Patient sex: M
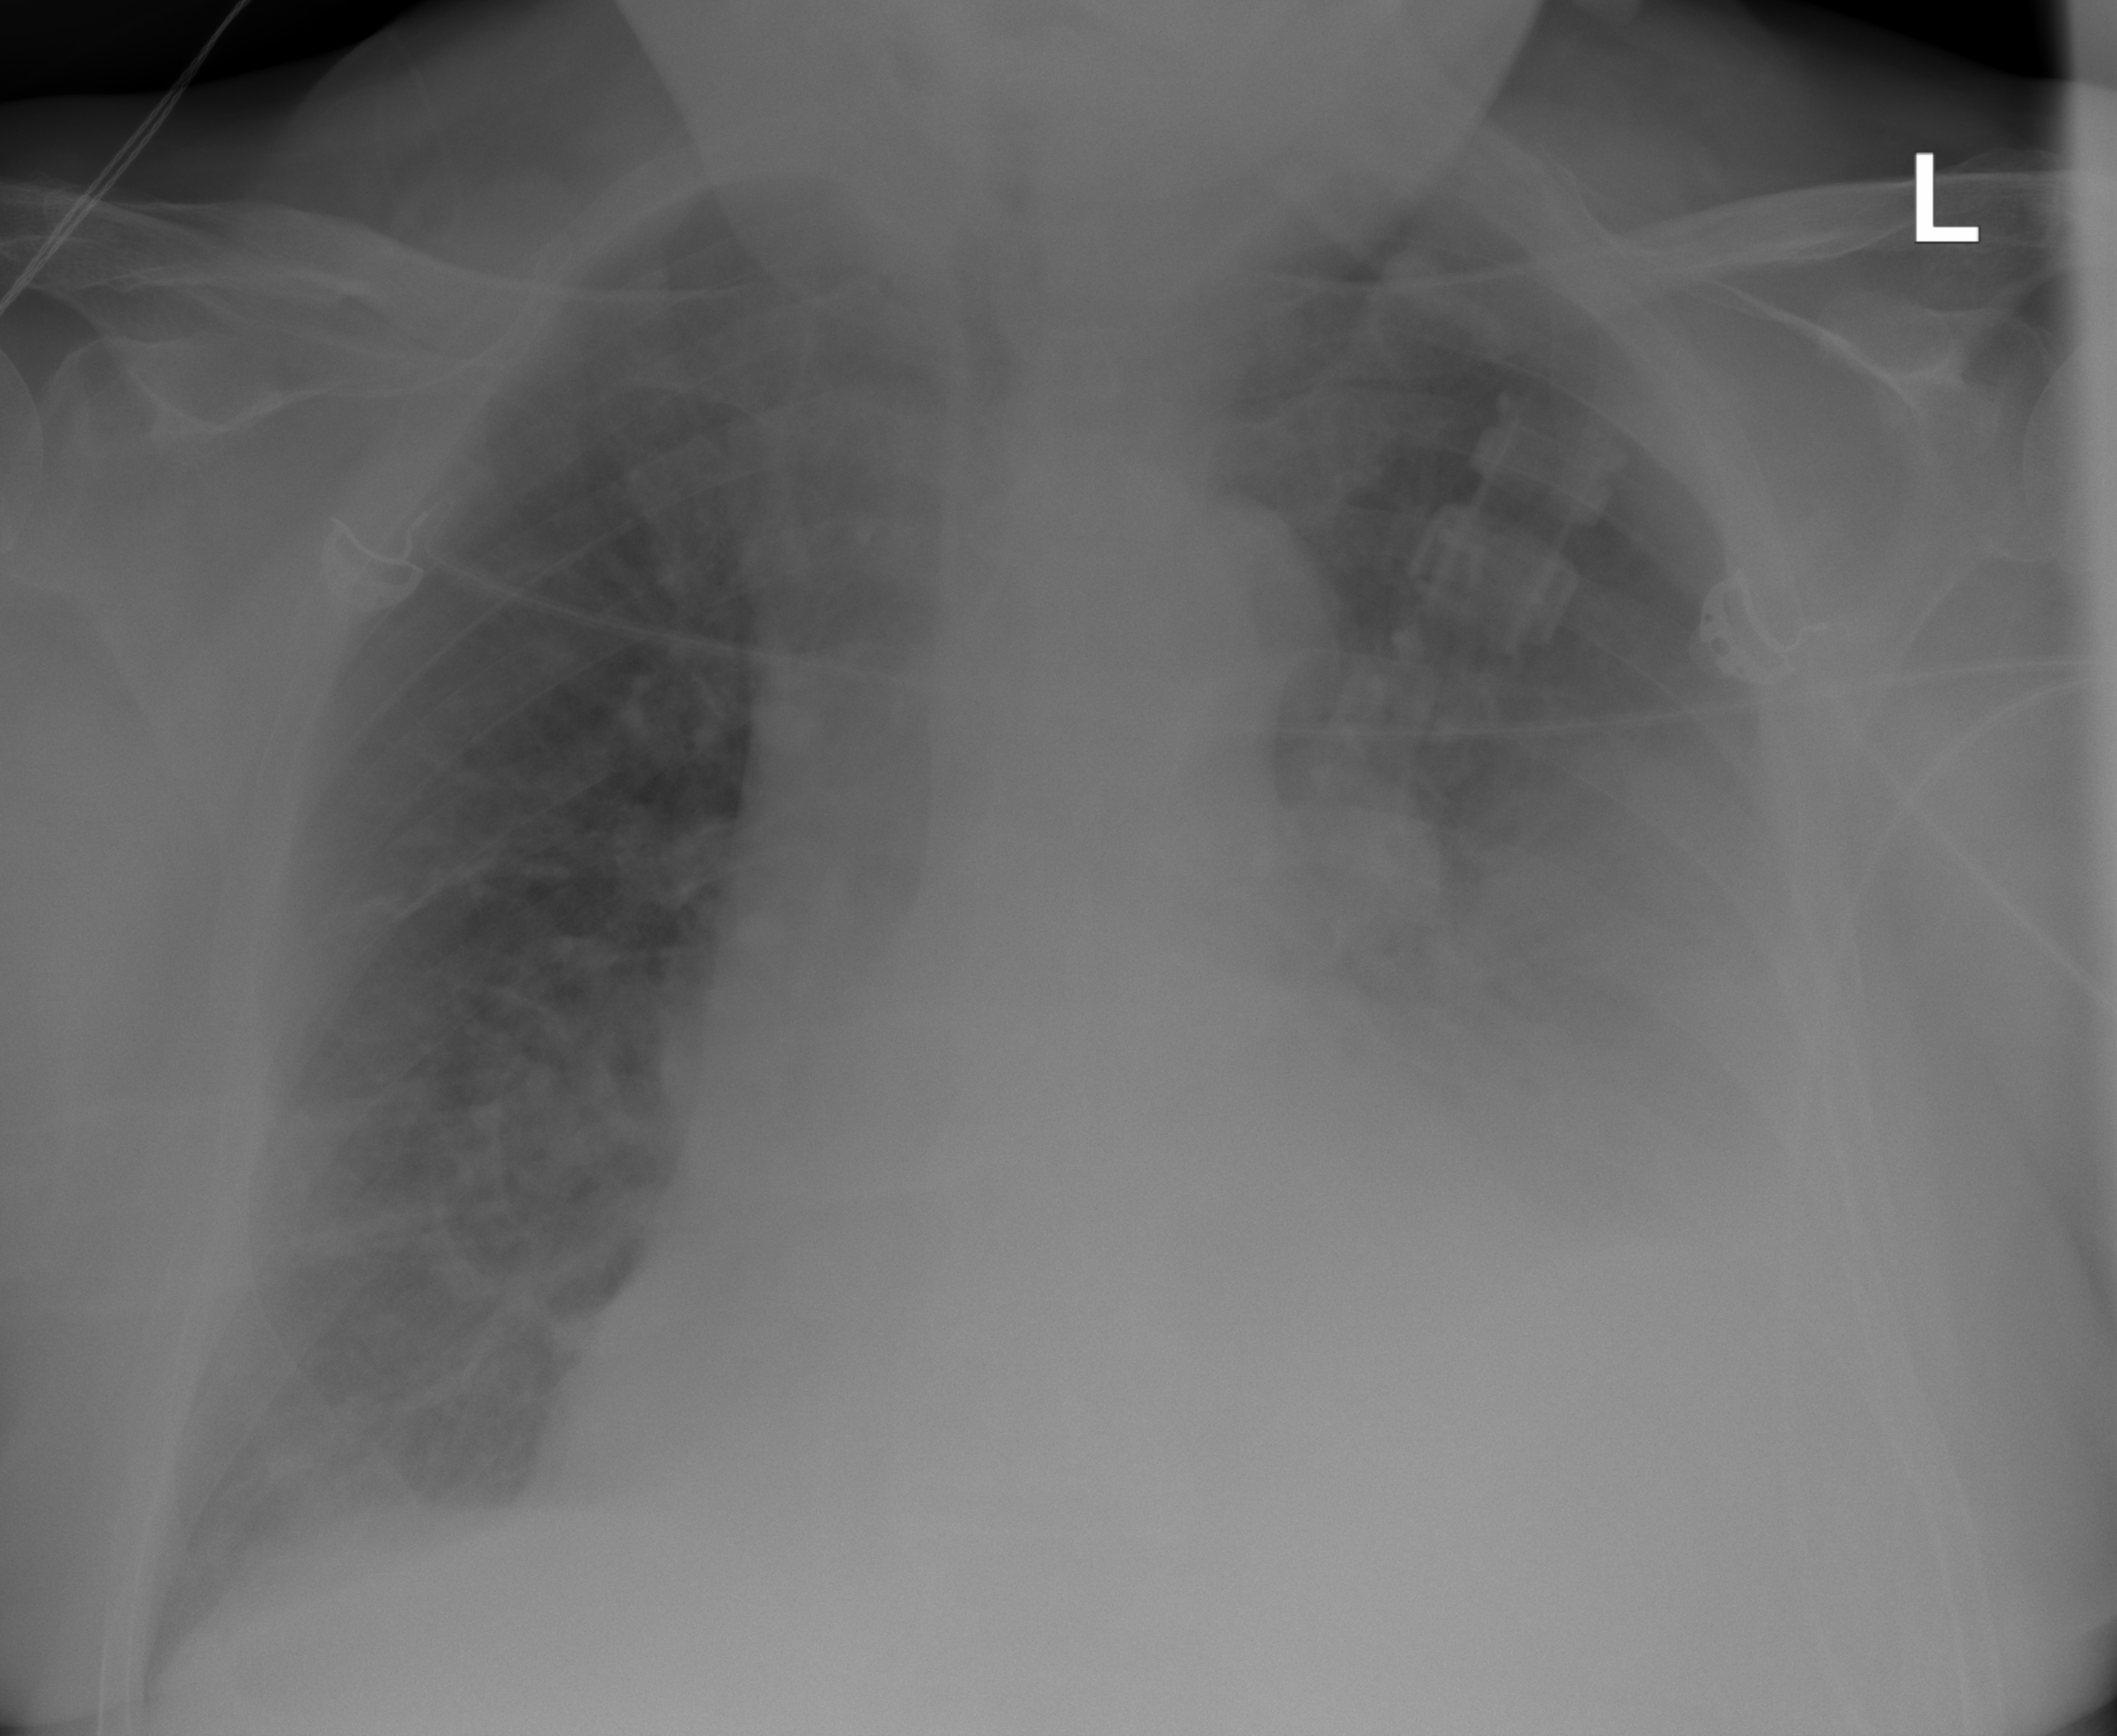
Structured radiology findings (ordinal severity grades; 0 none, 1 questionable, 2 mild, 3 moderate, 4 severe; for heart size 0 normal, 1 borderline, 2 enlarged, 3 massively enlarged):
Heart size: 2
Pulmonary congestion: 2
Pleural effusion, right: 2
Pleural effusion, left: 3
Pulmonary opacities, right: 0
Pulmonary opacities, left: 2
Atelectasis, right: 2
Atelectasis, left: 2